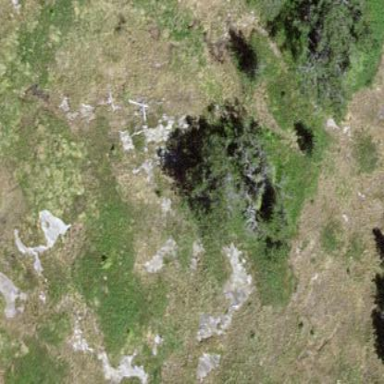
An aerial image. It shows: Patch of scrub vegetation.